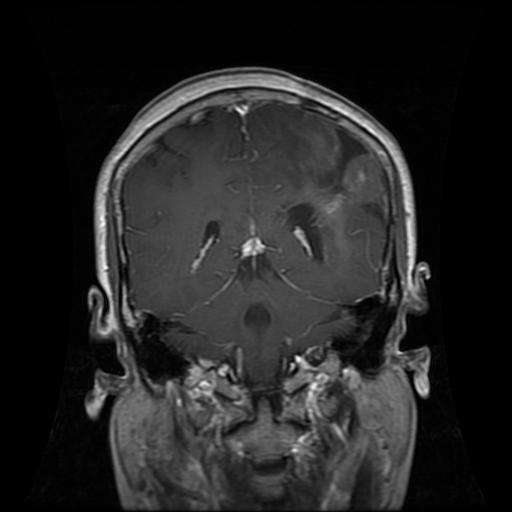
Label: glioma